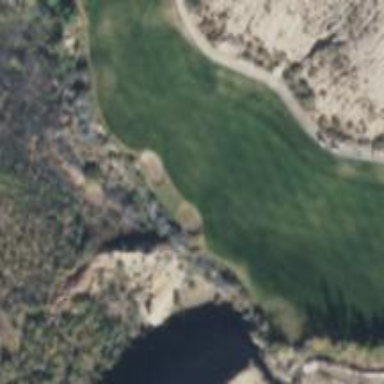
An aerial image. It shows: View of golf hole.